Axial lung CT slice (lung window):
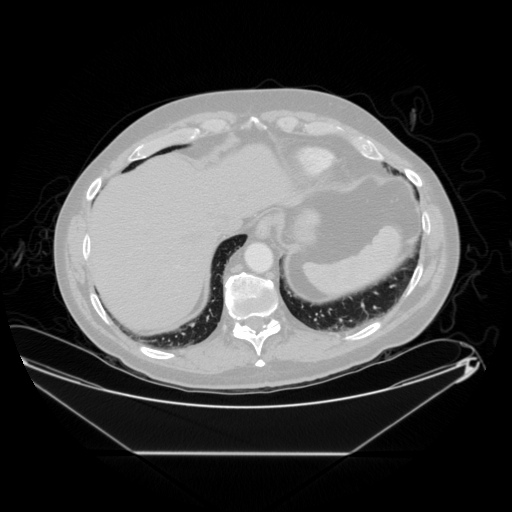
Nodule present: no